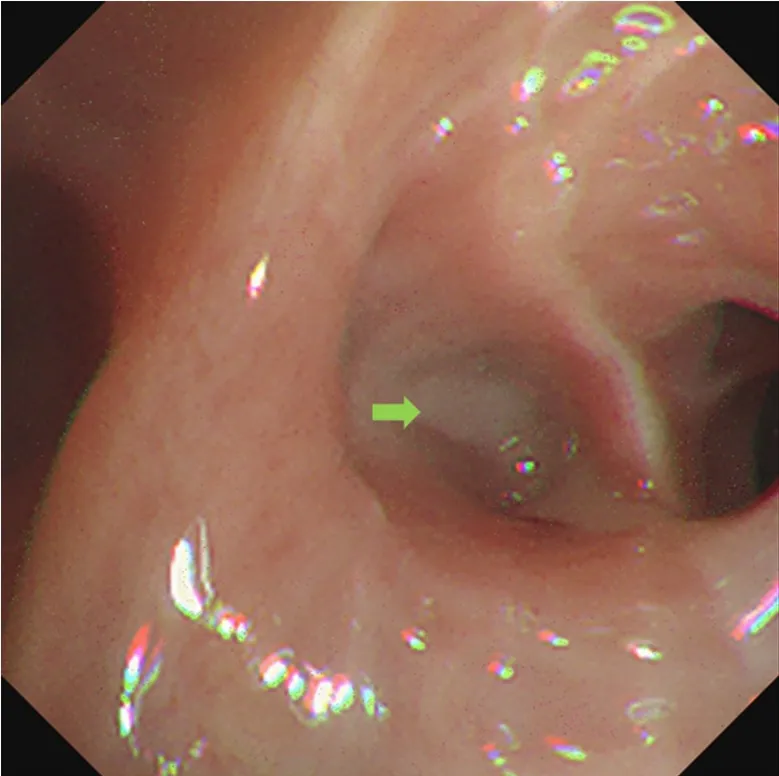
Bronchoscope showed respiratory secretion in the dorsal branch of the right lower lung (green arrow).
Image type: endoscopy (airway_endoscopy)